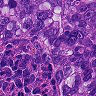
Metastatic tissue present: yes